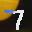
Label: 7